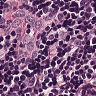
Metastatic tissue present: no